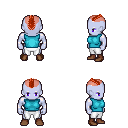
a pixel art fantasy rpg character, male body template, dark elf, purple skin, teal sleeveless shirt, white pants, red short mohawk hairstyle, brown shoes, four views (front, back, left, right), 2x2 character sprite sheet, small pixel art, hard edges, no anti-aliasing